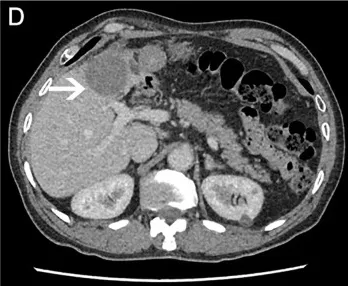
CT scan (on January 21, 2021) showing liver mass after 48 months of apatinib treatment. Venous phase.
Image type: radiology (ct)